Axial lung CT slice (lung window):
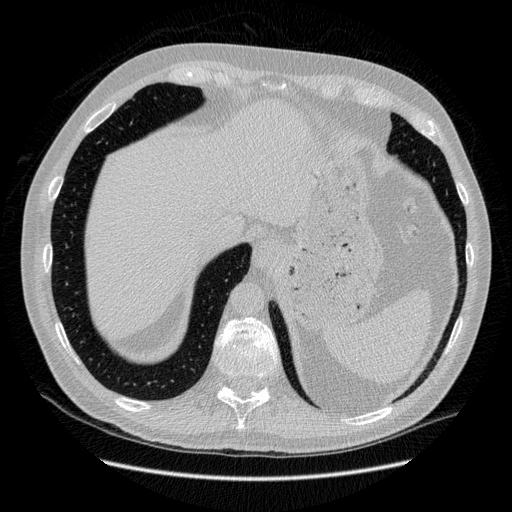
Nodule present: no